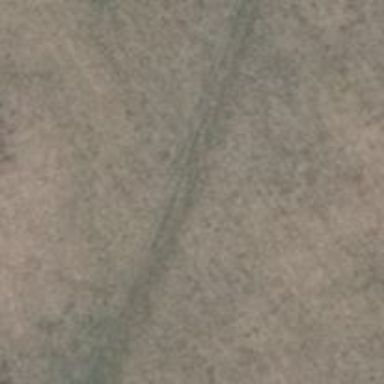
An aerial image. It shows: Path covered in grass.